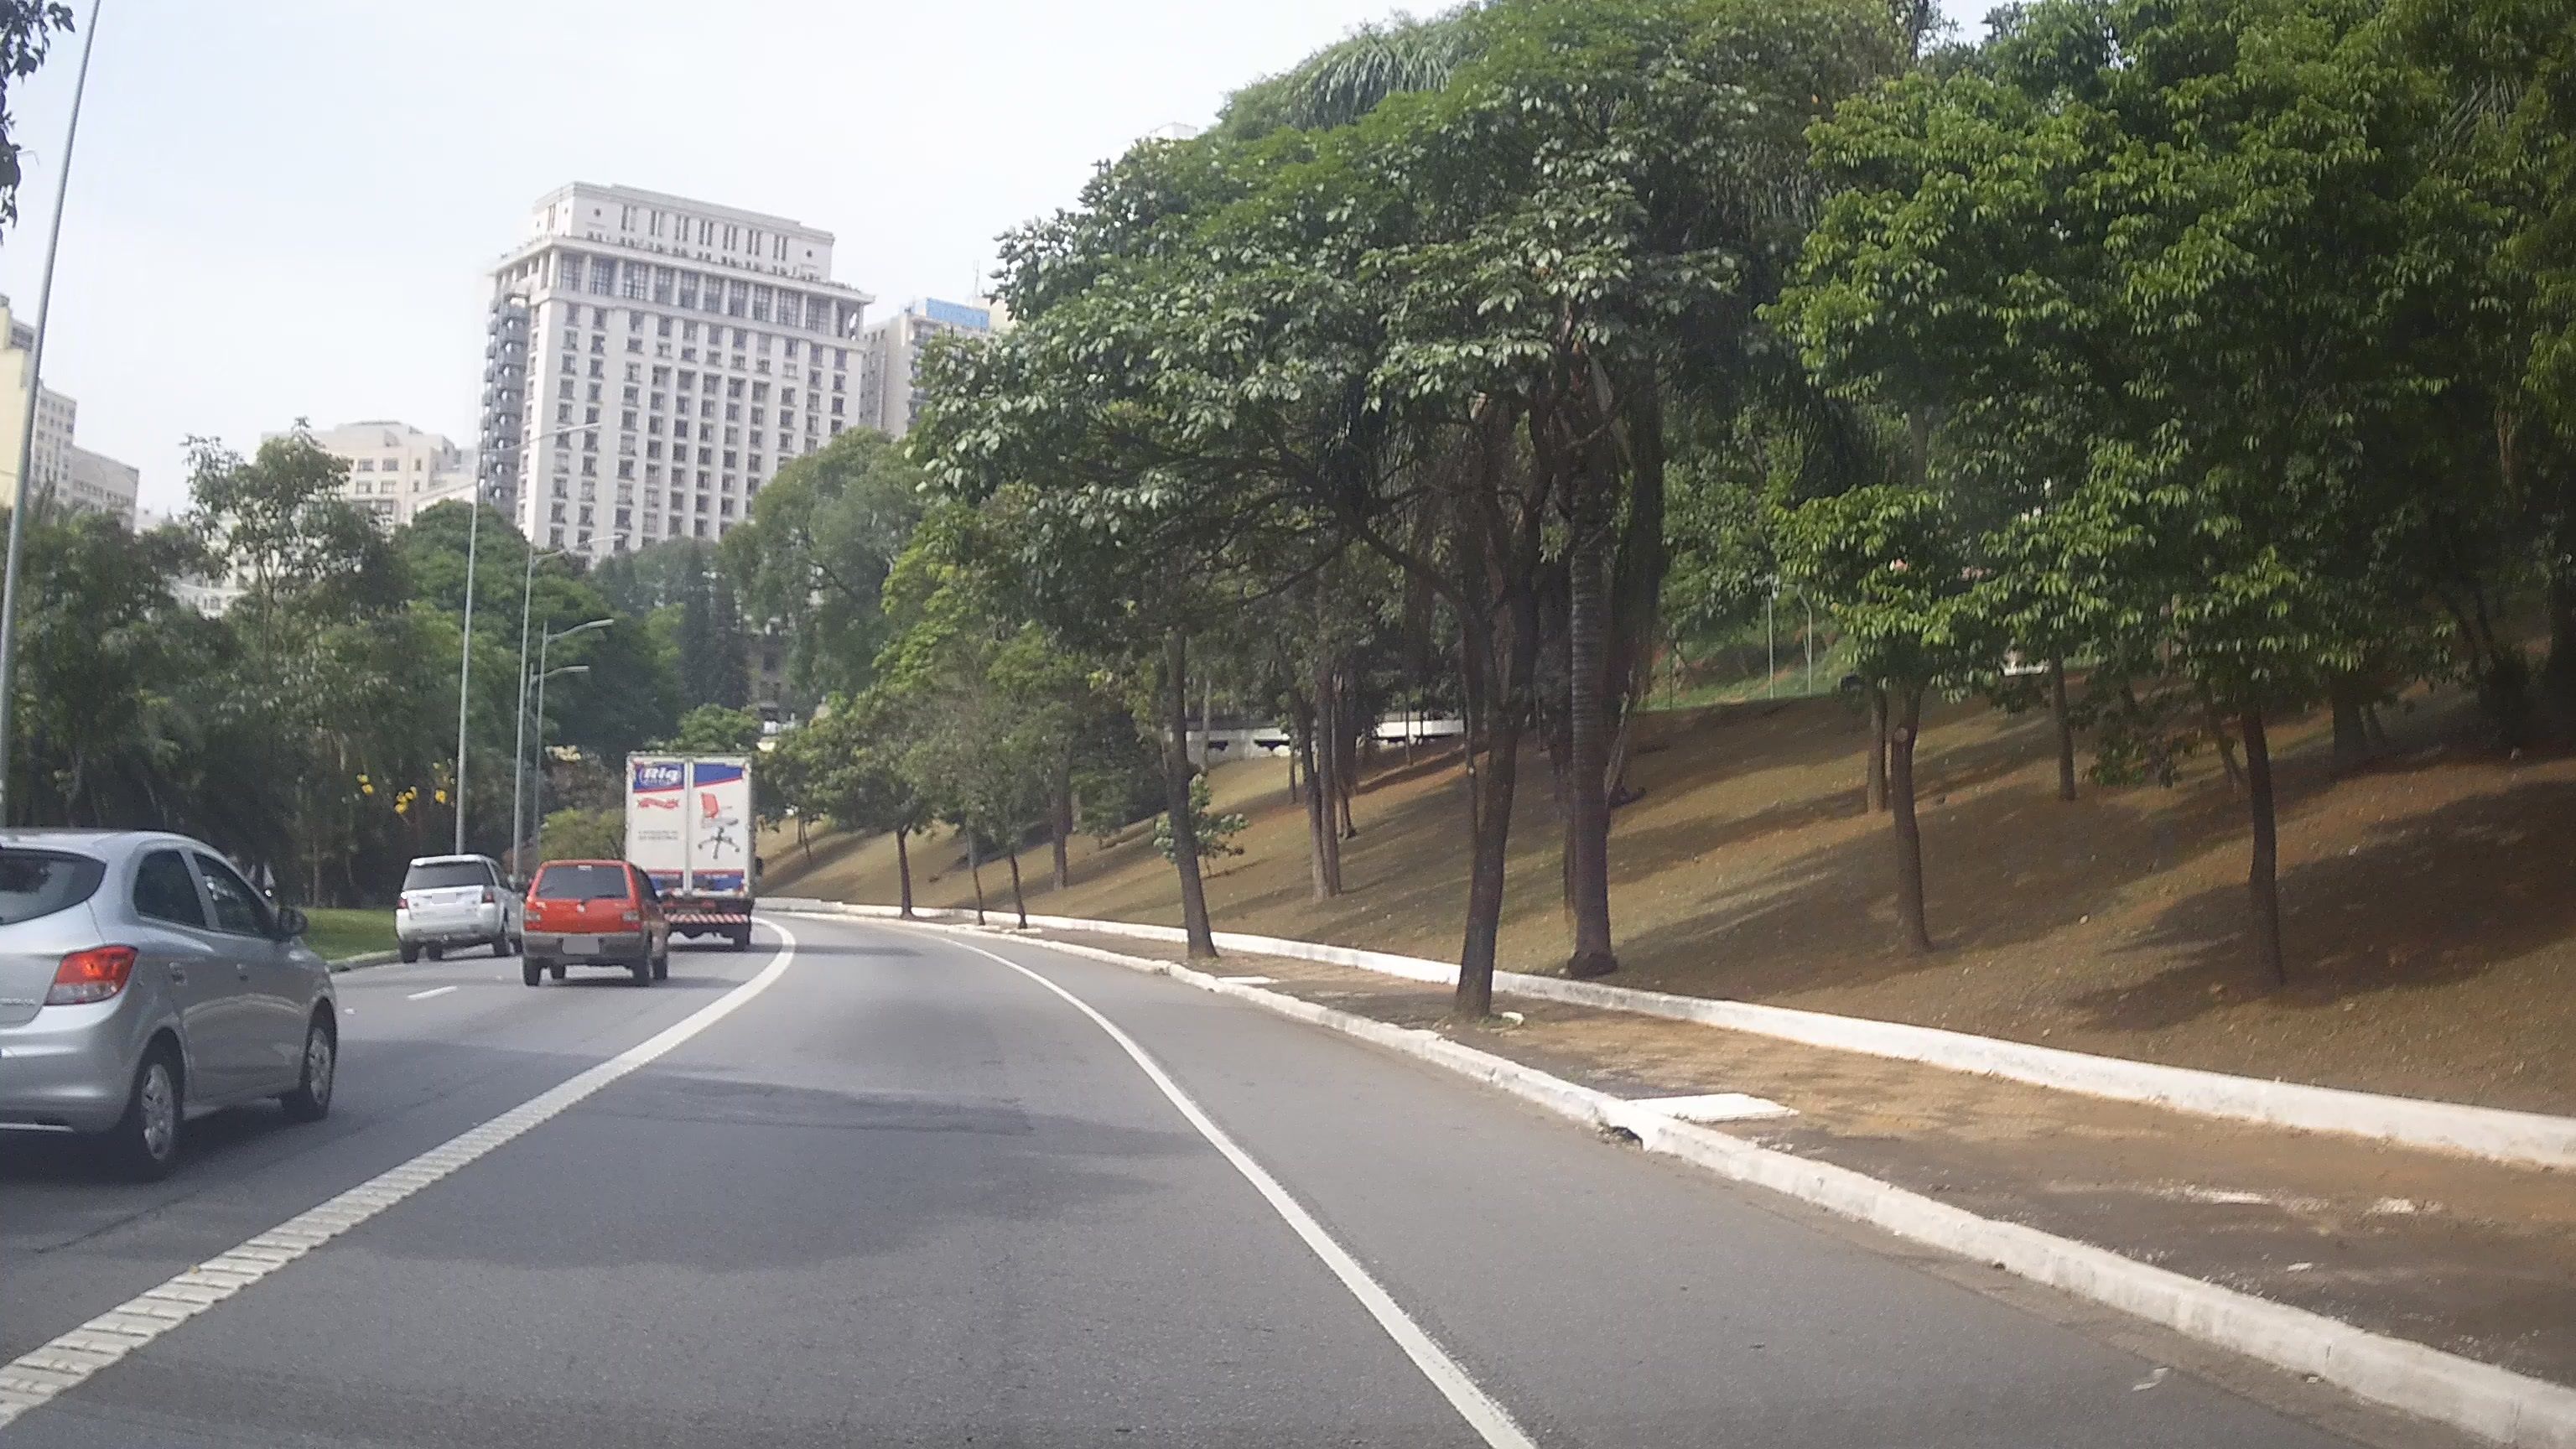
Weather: clear
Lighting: day
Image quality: good
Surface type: driving surface
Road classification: trunk
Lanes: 3
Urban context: urban centre
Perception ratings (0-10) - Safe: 4.06, Lively: 6.63, Beautiful: 8.43, Boring: 3.86, Depressing: 2.58, Wealthy: 5.37